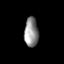
Tissue: prostate
Cell type: T cells
Senescence score: 0.7478
Nuclear area (px): 406
Mean DAPI intensity: 141.823